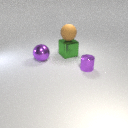
large green metal cube behind small purple metal cylinder